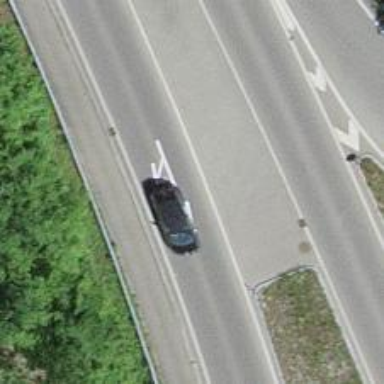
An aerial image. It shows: Secondary road with asphalt surface.